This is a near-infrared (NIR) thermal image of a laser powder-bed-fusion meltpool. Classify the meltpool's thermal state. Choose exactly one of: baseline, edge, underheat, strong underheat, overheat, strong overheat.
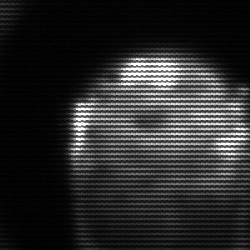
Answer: edge